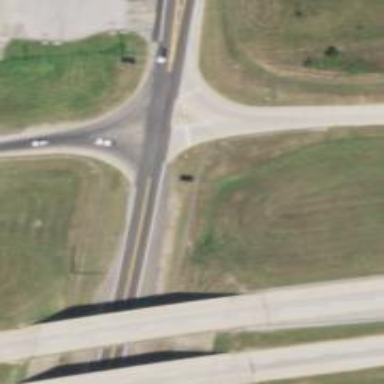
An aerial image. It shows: Stop road.